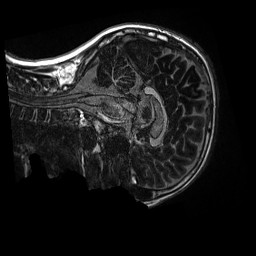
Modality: MP2RAGE
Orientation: sagittal
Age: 11
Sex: male
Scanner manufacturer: siemens
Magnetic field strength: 3 T
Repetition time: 4 s
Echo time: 0.00303 s